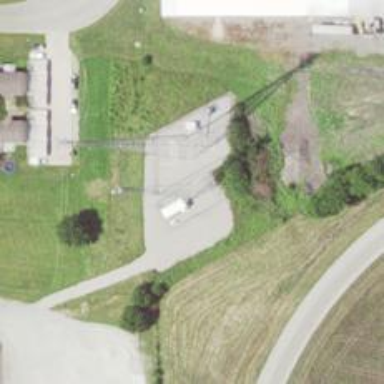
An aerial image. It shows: Man-made mast used for communication purposes.